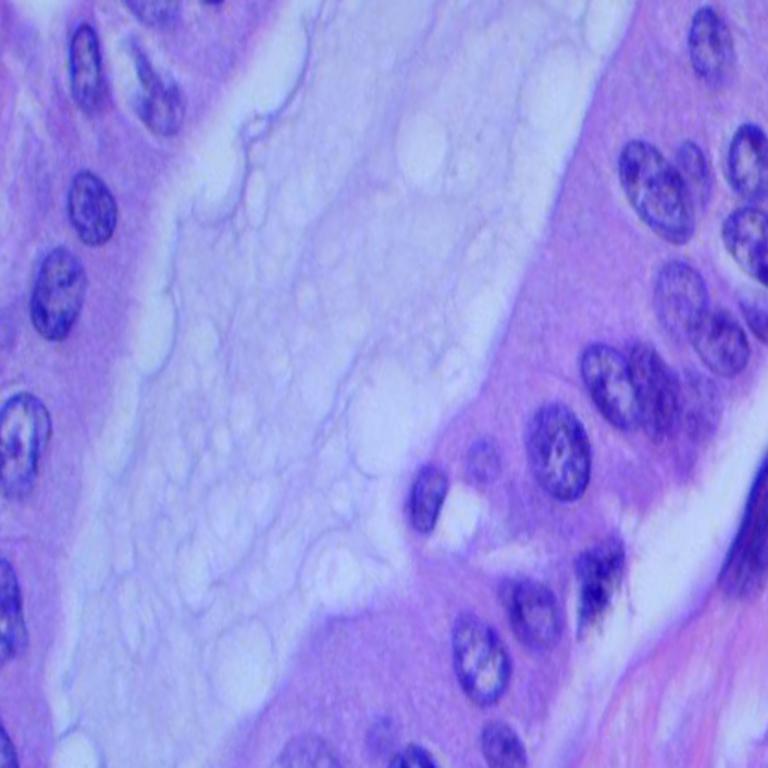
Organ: lung
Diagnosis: adenocarcinomas